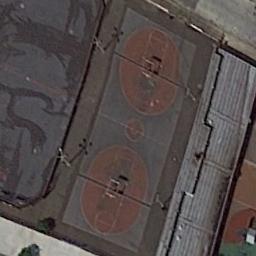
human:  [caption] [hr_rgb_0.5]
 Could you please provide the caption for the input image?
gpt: There are two basketball courts on the open place .

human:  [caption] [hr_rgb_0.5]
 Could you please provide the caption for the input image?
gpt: There is a big basketball court in the picture .

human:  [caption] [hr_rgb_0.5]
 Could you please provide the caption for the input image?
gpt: The basketball court separates the buildings and the bare concrete floor .

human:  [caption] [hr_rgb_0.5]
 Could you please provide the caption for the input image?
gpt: Two basketball courts on the vacant lot and the open area beside .

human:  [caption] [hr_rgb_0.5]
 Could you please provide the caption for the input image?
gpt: An open space is next to the basketball court .